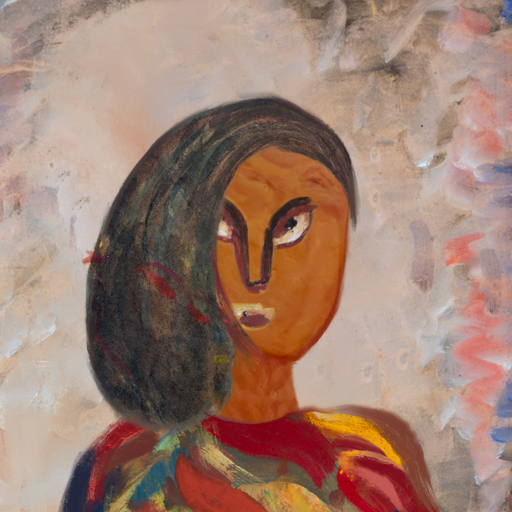
Background: Roy_Bahadur, Head And Neck Front: Pious_Lady, Face Front: After_Raid, Bust: Mother_And_Son_Son, Hair Front: Gypsy_Mother, Head Accessory: Blank, Second Necklace: Blank, Necklace: Blank, Baby: Blank